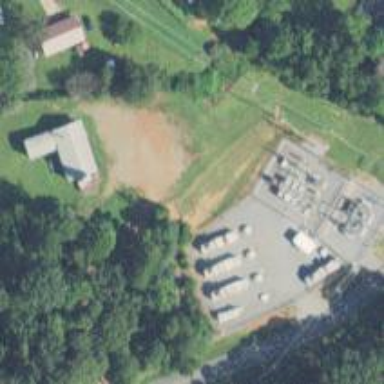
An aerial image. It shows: Generator for power supply.